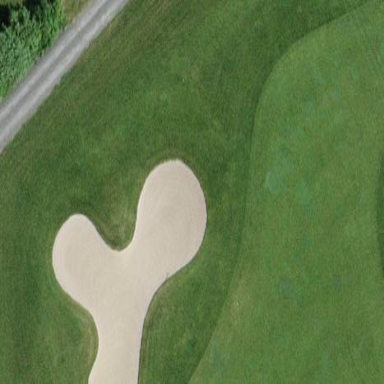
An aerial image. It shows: Bunker on golf course.